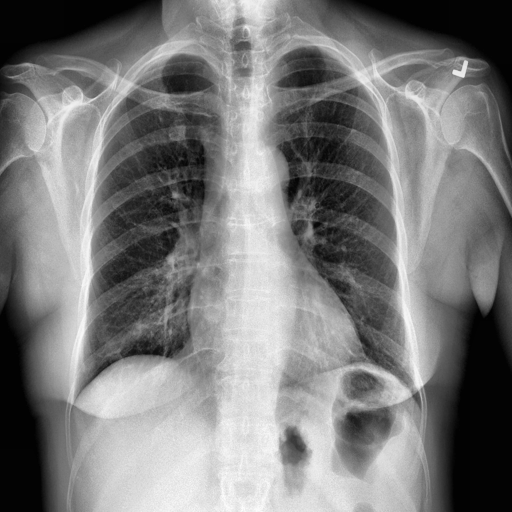
Finding: NORMAL